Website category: camera
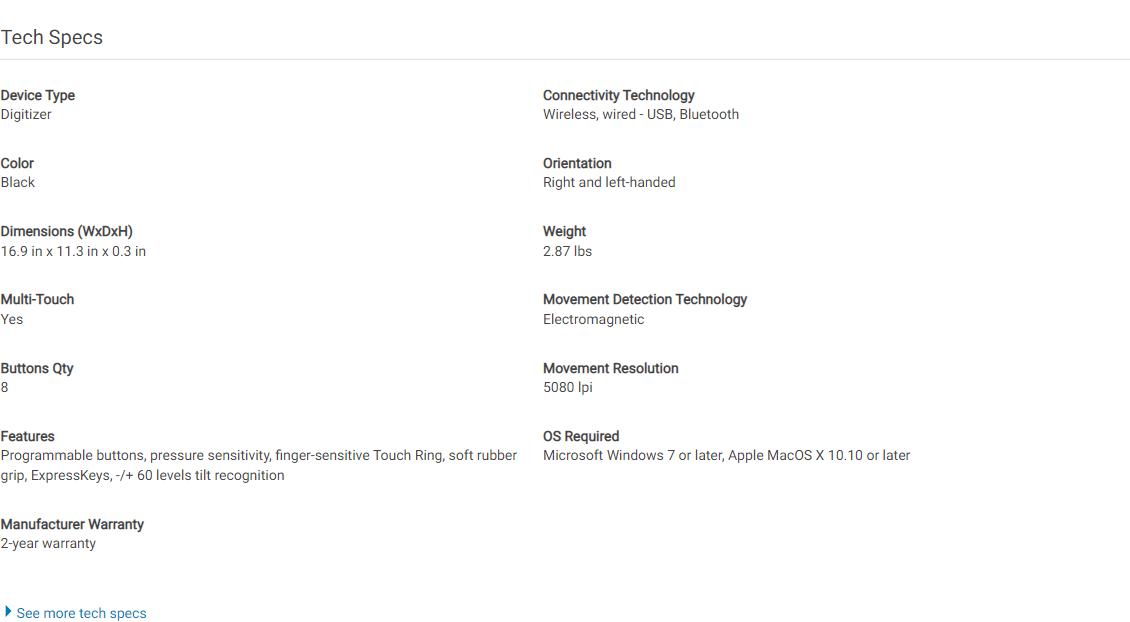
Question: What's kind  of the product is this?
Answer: Digitizer

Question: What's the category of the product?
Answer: Digitizer

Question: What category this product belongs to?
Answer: Digitizer

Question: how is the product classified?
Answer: Digitizer

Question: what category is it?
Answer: Digitizer

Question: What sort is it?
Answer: Digitizer

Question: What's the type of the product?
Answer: Digitizer

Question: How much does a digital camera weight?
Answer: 2.87 lbs

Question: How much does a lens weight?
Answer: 2.87 lbs

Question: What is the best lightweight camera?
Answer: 2.87 lbs

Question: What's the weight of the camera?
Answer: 2.87 lbs

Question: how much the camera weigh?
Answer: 2.87 lbs

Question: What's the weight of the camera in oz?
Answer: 2.87 lbs

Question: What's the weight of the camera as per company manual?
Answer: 2.87 lbs

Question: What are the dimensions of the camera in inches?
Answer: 16.9 in x 11.3 in x 0.3 in

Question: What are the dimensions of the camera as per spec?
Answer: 16.9 in x 11.3 in x 0.3 in

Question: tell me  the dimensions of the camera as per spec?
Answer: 16.9 in x 11.3 in x 0.3 in

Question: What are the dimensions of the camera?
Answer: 16.9 in x 11.3 in x 0.3 in

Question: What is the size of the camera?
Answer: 16.9 in x 11.3 in x 0.3 in

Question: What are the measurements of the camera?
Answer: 16.9 in x 11.3 in x 0.3 in

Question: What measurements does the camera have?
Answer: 16.9 in x 11.3 in x 0.3 in

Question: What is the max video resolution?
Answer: Digitizer

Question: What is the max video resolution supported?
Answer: Digitizer

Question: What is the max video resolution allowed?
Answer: Digitizer